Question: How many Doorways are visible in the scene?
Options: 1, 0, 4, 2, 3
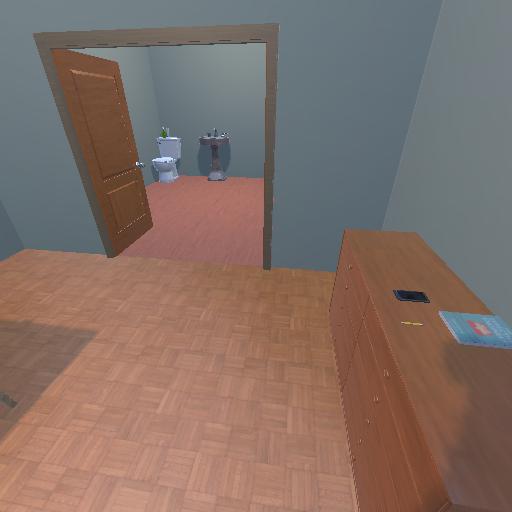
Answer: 1